Question: I know there are other posts about this issue, but they don't seem to work for me. When a particular view is pushed by my uinavigationcontroller in my app, I rotate the view to landscape mode and hide the tabbar. however, when the tabbar hides instead of displaying the view behind it displays a blank white space.

To solve this I used the following line of code in my viewDidLoad method as suggested by other posts about this issue, but it didn't solve it.
'''
[self.view setFrame:CGRectMake(0.0f, 0.0f, 320.0f, 480.0f)];
'''
If anyone knows what's going on, please help.
Thanks,
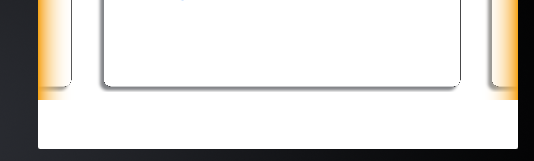
Answer: You should set 'setAutoresizingMask:' in your view (whether in nib or code) to 'UIViewAutoresizingFlexibleHeight' or 'UIViewAutoresizingFlexibleBottomMargin' (don't sure which one) that should do the trick. In case this donesn't solved your problem I guess that you hide the tabbar by using 'setHidden:'. Try calling this instead.
'''
VIEW_CONTROLLER_THAT_ABOUT_TO_SHOW.hidesBottomBarWhenPushed = YES
[navigationController pushViewController: VIEW_CONTROLLER_THAT_ABOUT_TO_SHOW animated: YES];
'''